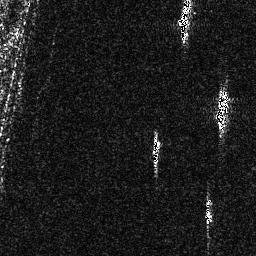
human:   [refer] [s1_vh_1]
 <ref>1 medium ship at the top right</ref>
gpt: <box>[[69, 0, 75, 16, 0]]</box>